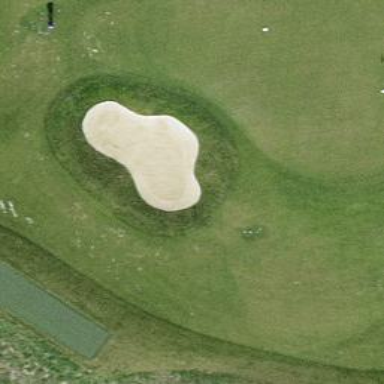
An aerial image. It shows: Golf bunker filled with natural sand.